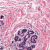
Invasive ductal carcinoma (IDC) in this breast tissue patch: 0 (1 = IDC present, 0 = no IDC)